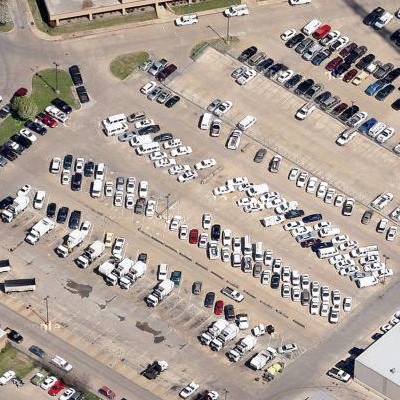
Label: gParking